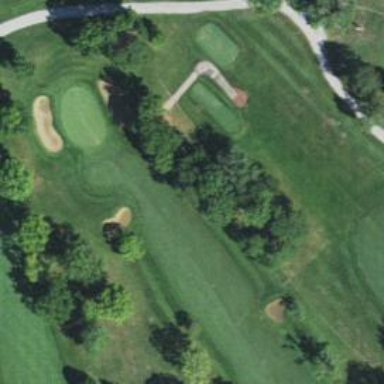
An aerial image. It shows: View of golf hole.